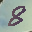
Label: 8